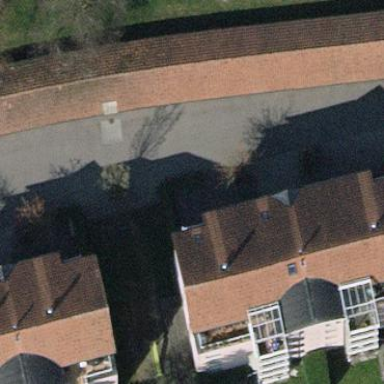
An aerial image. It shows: Group of garages.